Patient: sex F, age 59
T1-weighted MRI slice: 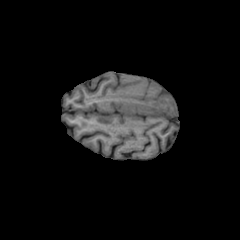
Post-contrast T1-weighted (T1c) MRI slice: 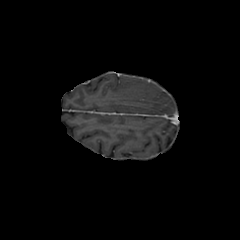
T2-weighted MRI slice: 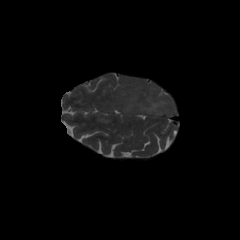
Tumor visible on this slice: yes
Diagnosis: Glioblastoma, IDH-wildtype
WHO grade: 4